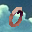
Label: 0